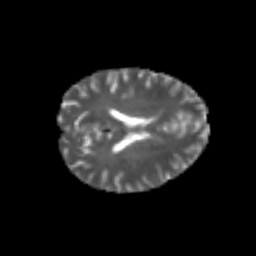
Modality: T2w
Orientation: axial
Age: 25
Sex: male
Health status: healthy